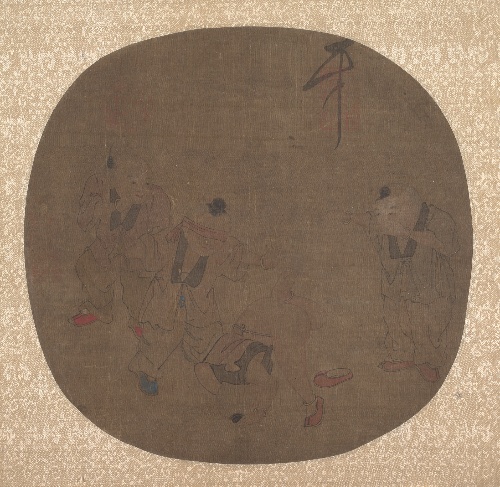
Artist: Unidentified artist|Emperor Huizong
Artist bio: |Chinese, 1082–1135; r. 1100–25
Object type: Fan mounted as an album leaf
Classification: Paintings
Medium: Fan mounted as an album leaf; ink and color on silk
Culture: China
Period: Ming (1368–1644) or Qing dynasty (1644–1911)
Dimensions: 8 5/16 x 9 1/2 in. (21.1 x 24.1 cm)
Department: Asian Art
Credit line: From the Collection of A. W. Bahr, Purchase, Fletcher Fund, 1947
Accession year: 1947
Repository: Metropolitan Museum of Art, New York, NY
Tags: Games|Boys|Playing